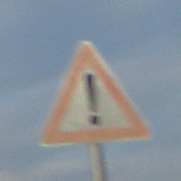
Verkehrszeichen: Gefahrenstelle
Umgebung: Outdoor, Nature
Tageszeit: SunriseSunset
Wetter: PartlyCloudy
Licht: Natural
Jahreszeit: NotSpecified
Kontrast: MediumContrast